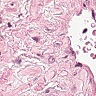
Metastatic tissue present: no